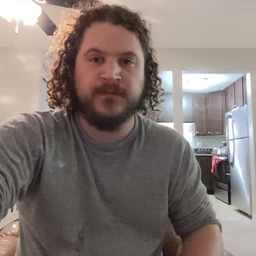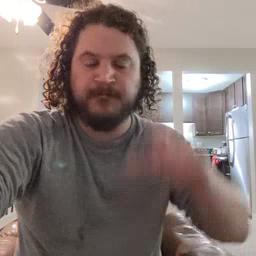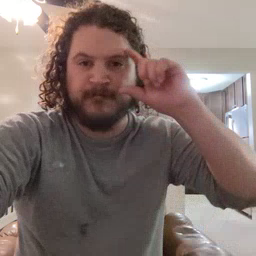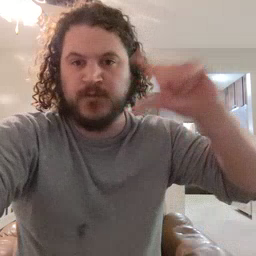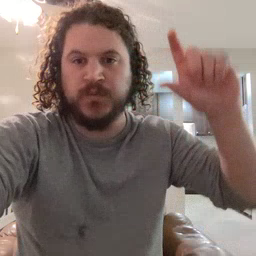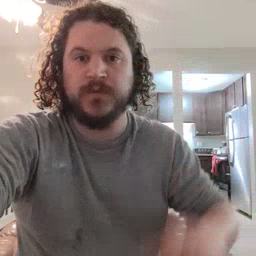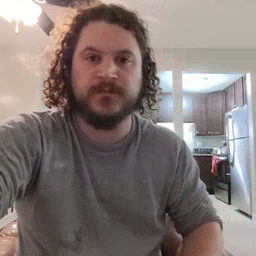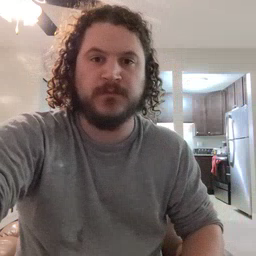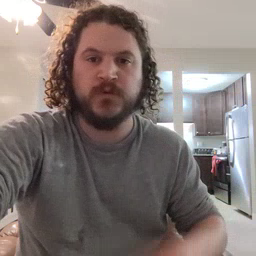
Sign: moon